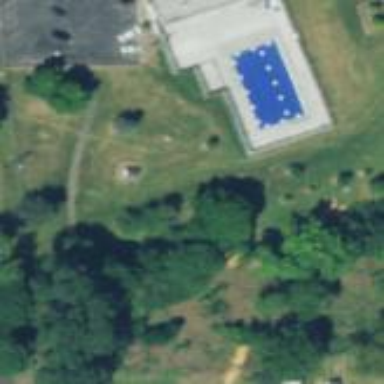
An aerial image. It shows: Sports centre focused on swimming activities.